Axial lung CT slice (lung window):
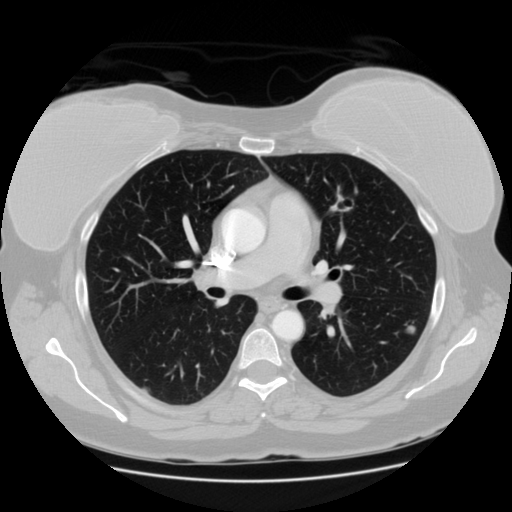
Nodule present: yes
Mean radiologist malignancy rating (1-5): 3.5